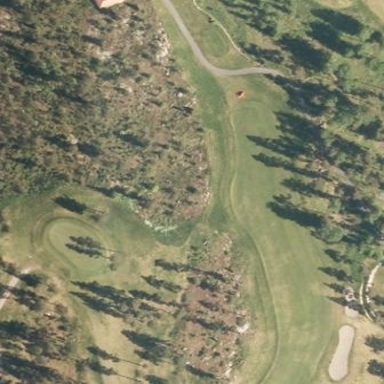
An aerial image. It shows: Grassy area designated as golf fairway.